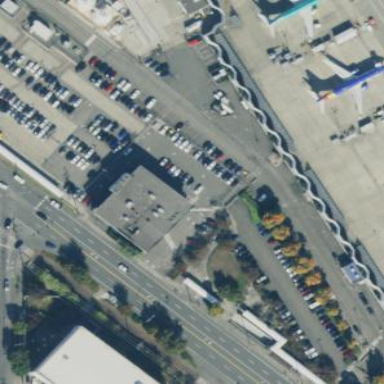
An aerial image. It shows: Parking area with surface.